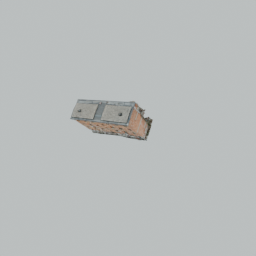
Label: architecture